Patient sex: F
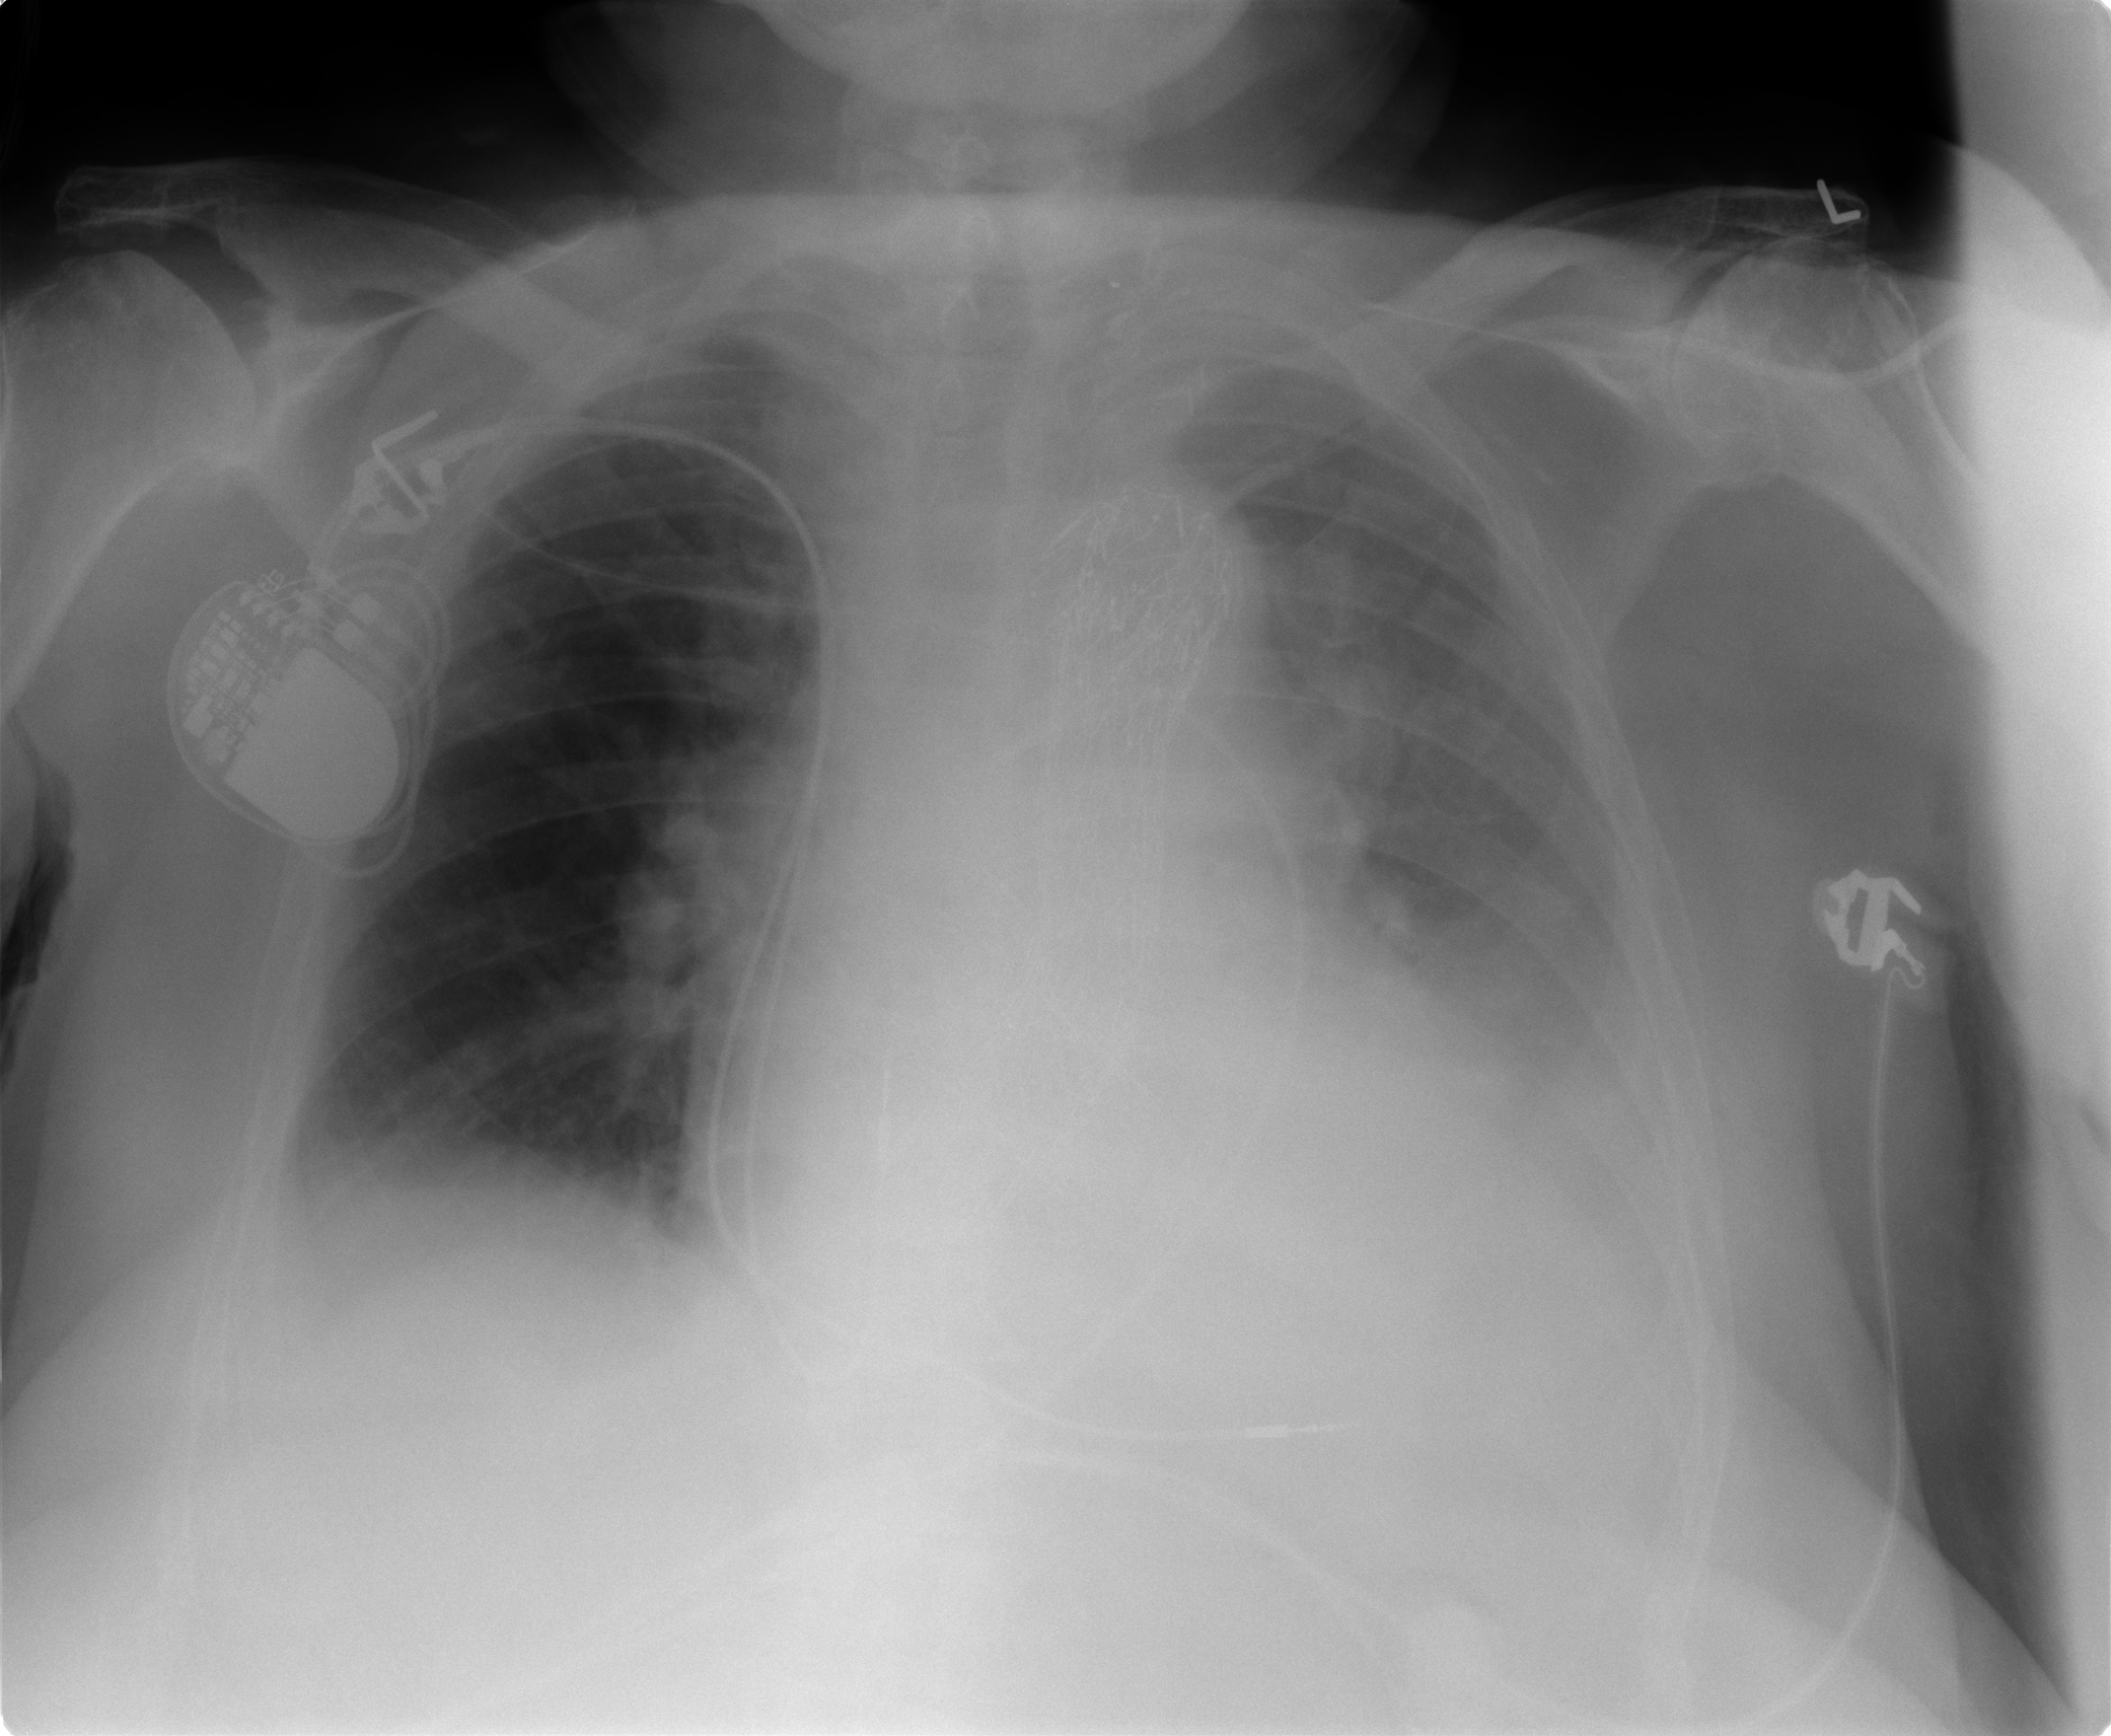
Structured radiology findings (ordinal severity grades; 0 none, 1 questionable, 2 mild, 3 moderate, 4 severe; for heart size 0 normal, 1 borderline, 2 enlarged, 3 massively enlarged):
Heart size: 2
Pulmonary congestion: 1
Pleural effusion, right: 0
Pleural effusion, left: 2
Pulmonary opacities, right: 0
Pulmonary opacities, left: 0
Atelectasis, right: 0
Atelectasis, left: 4